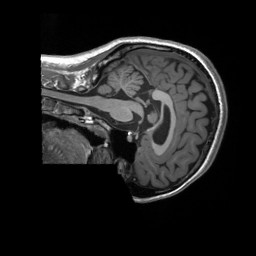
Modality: T1w
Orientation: sagittal
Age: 18
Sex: female
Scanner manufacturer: siemens
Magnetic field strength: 3 T
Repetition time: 2.3 s
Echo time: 0.00232 s